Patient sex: M
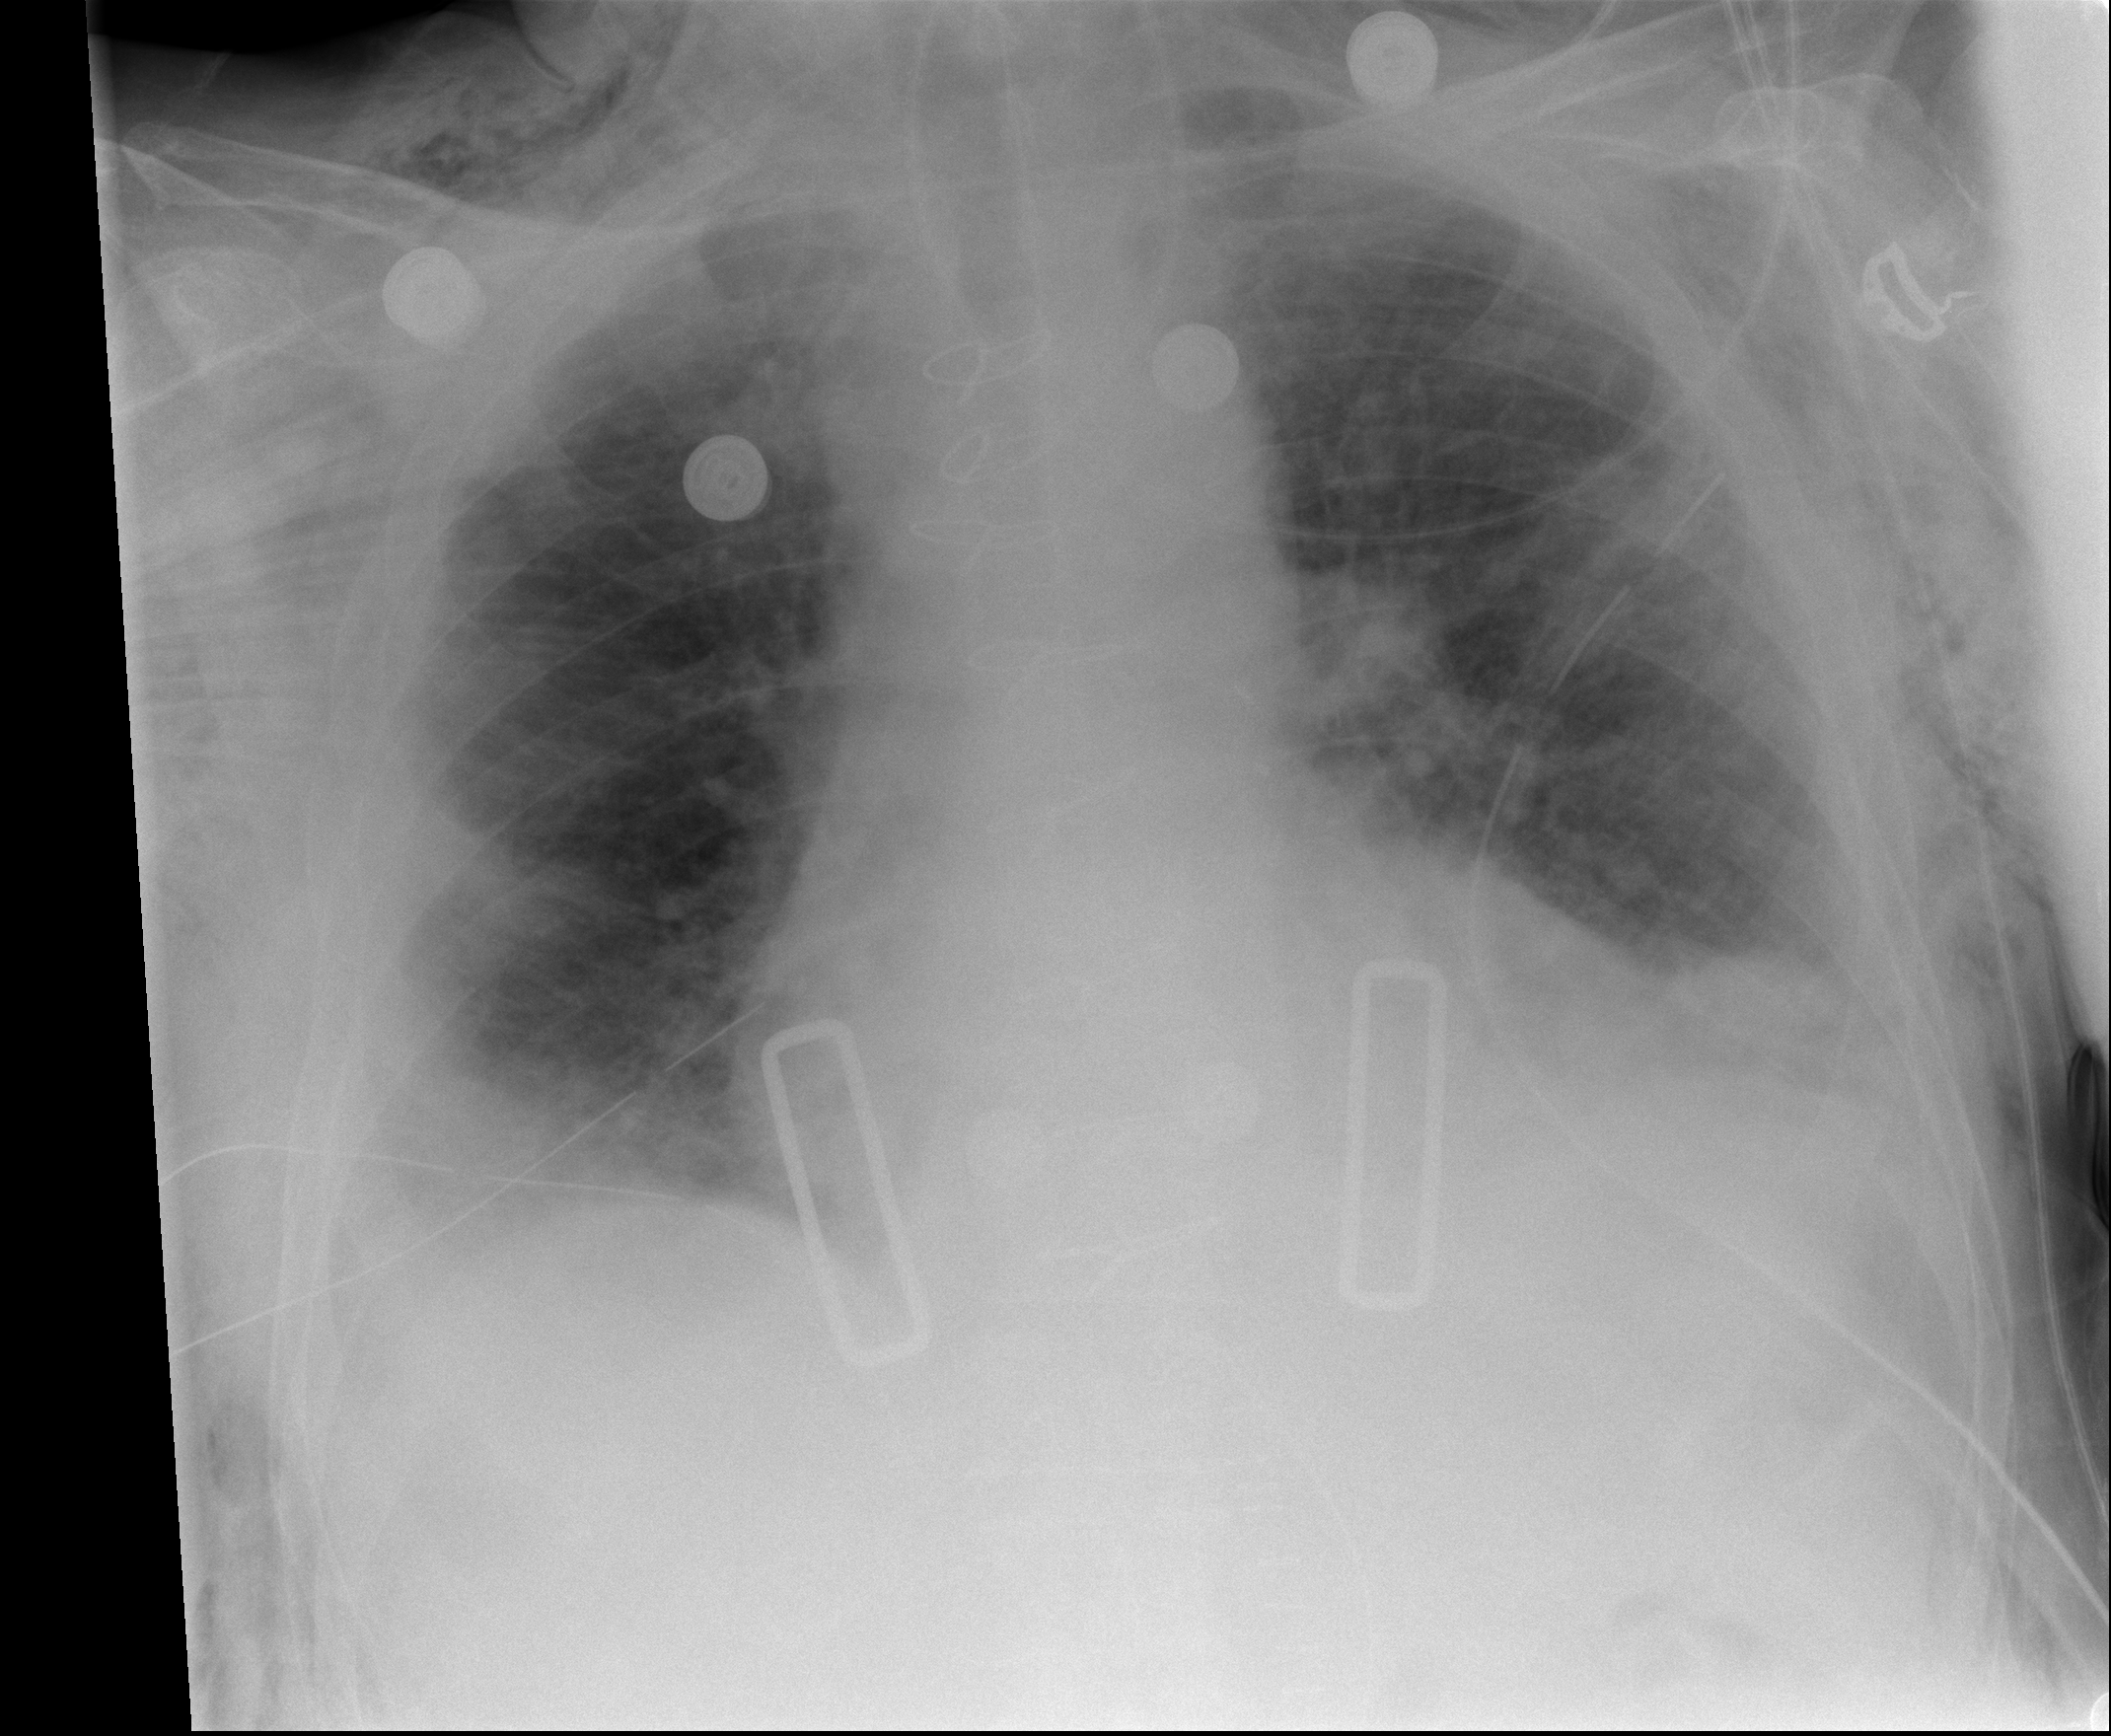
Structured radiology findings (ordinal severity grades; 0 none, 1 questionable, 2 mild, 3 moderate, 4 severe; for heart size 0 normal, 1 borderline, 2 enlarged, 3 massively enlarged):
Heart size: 0
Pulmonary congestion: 2
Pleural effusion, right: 2
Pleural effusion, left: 2
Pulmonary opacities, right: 0
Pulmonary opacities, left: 0
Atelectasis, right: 2
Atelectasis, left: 2